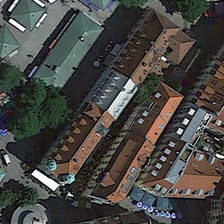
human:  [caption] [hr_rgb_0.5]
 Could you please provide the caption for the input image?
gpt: several green trees are near a church .

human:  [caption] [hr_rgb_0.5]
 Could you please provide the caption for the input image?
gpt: several green trees are near a church .

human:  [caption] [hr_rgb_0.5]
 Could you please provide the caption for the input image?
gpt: several green trees are near a church .

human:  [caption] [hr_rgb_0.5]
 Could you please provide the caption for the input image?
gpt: several green trees are near a church .

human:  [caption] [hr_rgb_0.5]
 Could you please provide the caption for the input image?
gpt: several green trees are near a church .